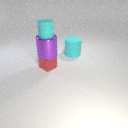
small cyan rubber cylinder above small red metal cube